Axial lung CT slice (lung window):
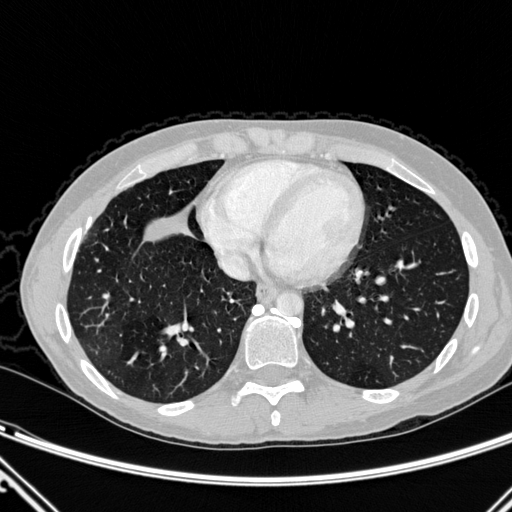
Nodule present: no